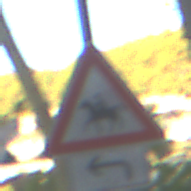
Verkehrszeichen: ReiterRechts
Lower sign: RichtungsangabeDurchPfeile2
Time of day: Midday
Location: Outdoor (Urban)
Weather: Clear
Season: NotSpecified
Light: Natural